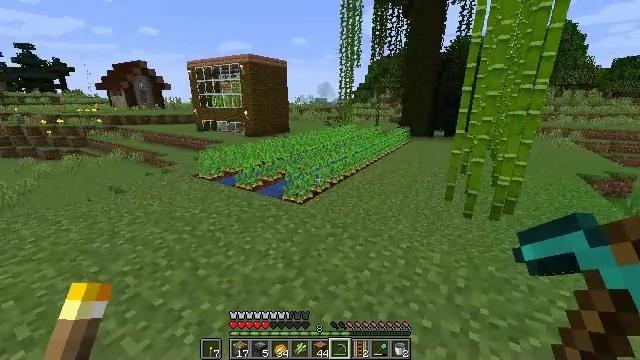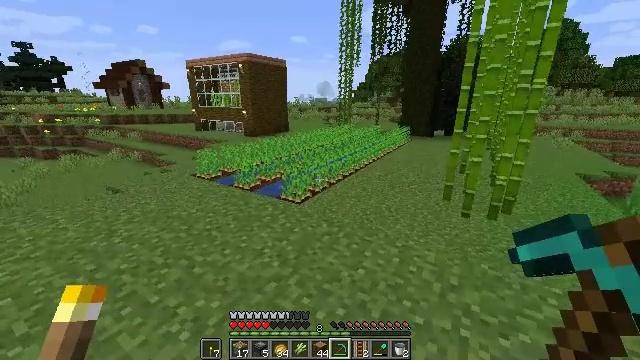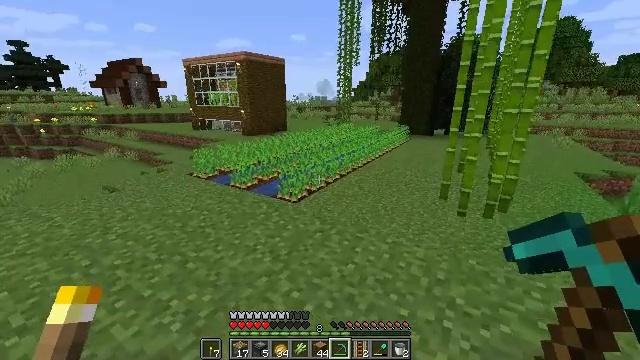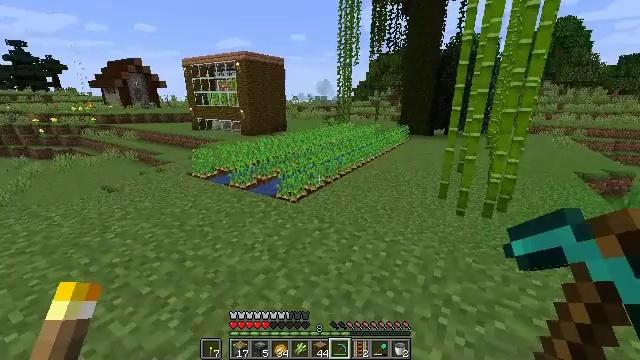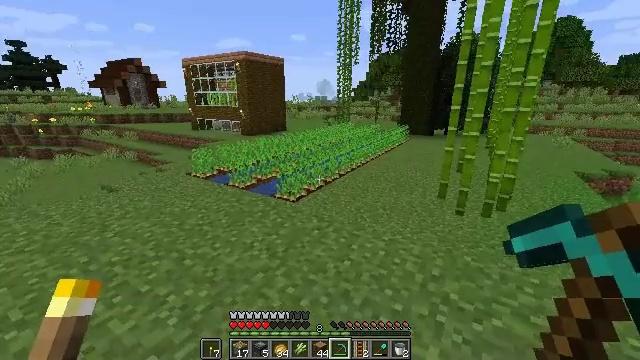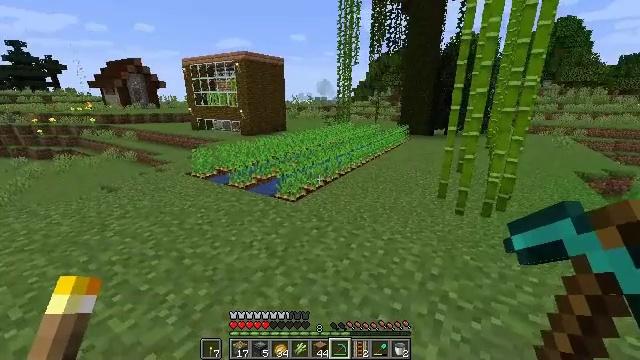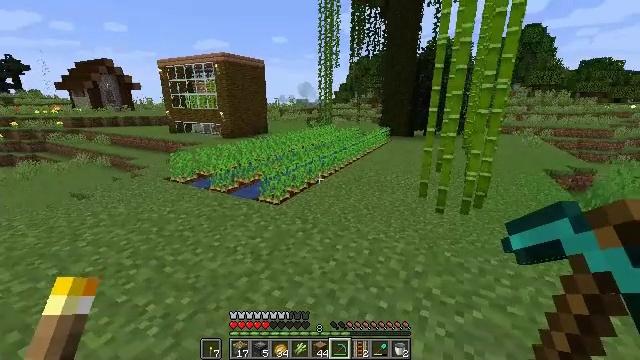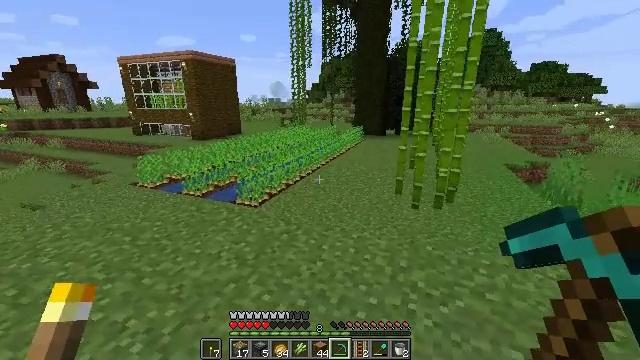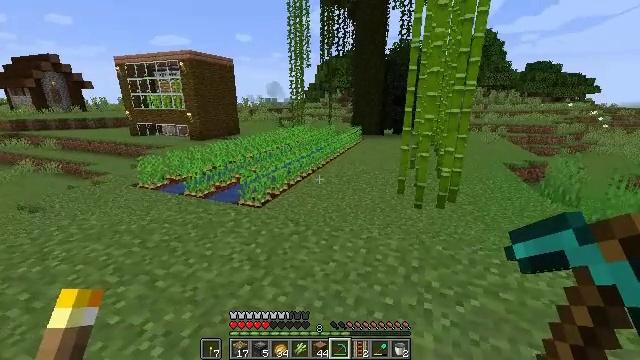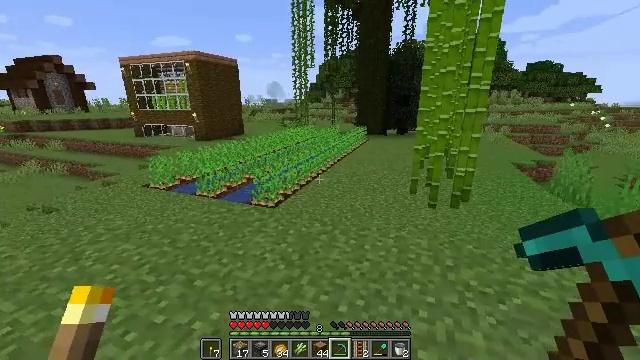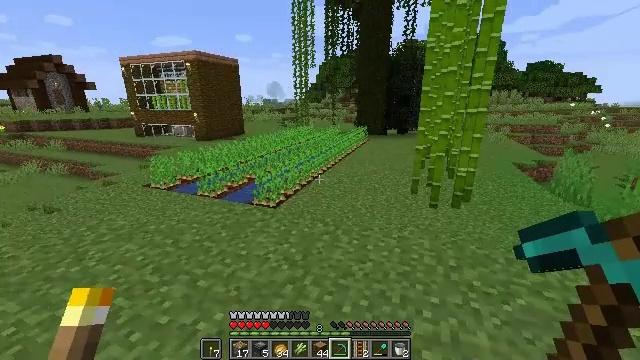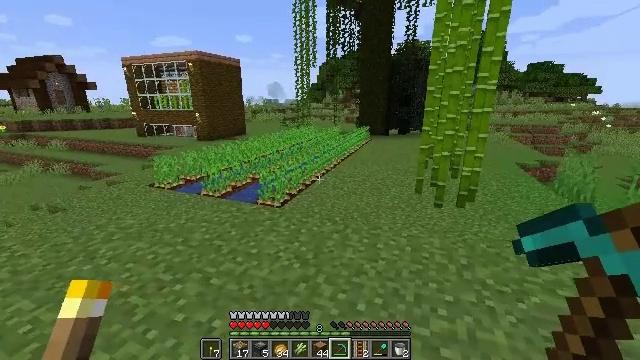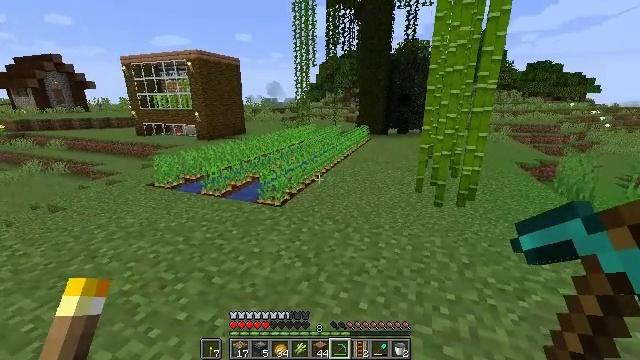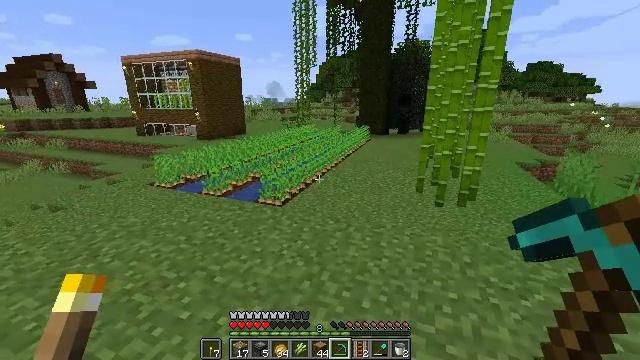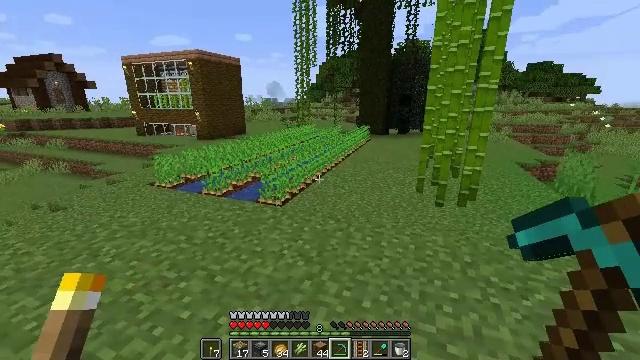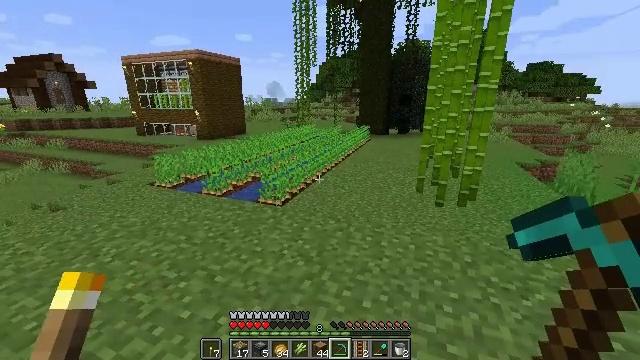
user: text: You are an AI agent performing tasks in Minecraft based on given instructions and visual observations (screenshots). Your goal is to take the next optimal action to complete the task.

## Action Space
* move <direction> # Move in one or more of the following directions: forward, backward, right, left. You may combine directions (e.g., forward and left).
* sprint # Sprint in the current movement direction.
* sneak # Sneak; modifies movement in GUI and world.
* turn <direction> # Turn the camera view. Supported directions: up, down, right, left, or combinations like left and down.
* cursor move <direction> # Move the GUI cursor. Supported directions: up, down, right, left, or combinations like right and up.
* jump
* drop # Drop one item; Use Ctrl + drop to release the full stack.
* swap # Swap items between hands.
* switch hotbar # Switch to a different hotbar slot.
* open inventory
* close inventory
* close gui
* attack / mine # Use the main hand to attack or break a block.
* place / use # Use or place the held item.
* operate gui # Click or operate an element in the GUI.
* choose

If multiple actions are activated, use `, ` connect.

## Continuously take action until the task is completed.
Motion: motion action
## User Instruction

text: Mine tall grass from the ground.
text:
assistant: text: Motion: no_op
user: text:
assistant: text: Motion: no_op
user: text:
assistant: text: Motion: no_op
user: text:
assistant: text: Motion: no_op
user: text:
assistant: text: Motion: no_op
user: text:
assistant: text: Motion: move left, turn right
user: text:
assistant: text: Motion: move left, turn right
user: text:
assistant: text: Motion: move left
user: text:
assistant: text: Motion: move left
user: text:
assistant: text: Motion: no_op
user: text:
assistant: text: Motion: no_op
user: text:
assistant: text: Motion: no_op
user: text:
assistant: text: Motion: no_op
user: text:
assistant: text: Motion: no_op
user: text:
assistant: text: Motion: no_op
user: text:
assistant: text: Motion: no_op
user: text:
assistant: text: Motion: no_op
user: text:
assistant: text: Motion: no_op
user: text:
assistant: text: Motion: no_op
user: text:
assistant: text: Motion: no_op
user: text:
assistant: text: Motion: no_op
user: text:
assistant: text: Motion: no_op
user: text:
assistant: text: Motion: no_op
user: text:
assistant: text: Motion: turn left
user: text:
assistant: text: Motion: turn left
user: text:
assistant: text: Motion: turn left and up
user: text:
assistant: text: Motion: turn left and up
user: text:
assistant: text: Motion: turn left and up
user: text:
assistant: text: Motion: no_op
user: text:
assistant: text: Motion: turn right